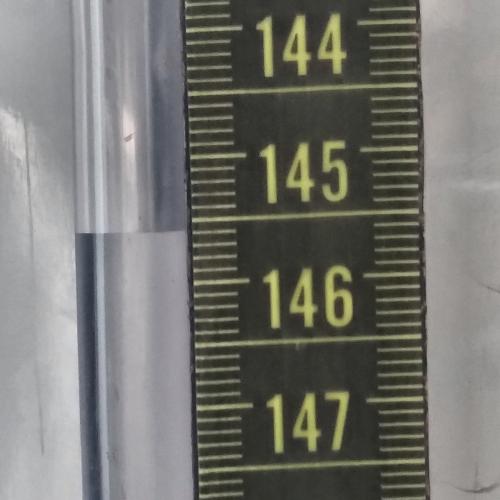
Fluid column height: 145.6 cm